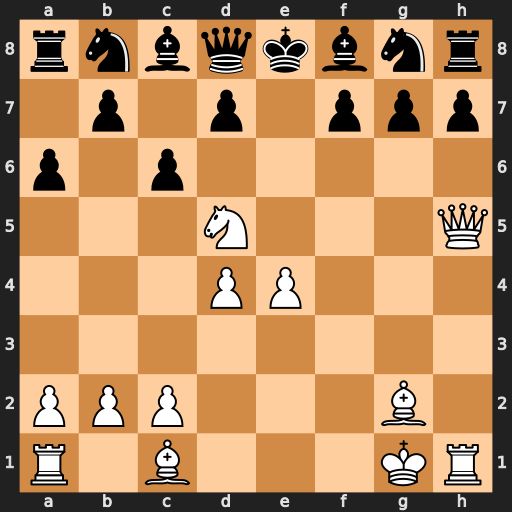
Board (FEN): rnbqkbnr/1p1p1ppp/p1p5/3N3Q/3PP3/8/PPP3B1/R1B3KR
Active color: w
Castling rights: kq
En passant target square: -
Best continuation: Qe5+ Be7 Qxg7 Bf6 Nxf6+ Qxf6 Bh6 Qxg7 Bxg7